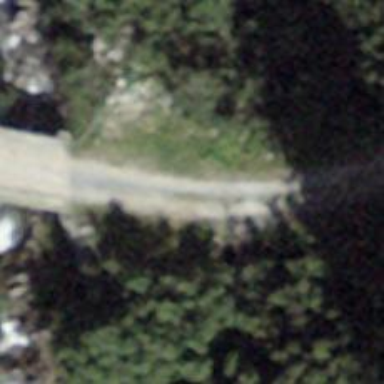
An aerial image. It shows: Track road on bridge with fine gravel surface graded as grade2.